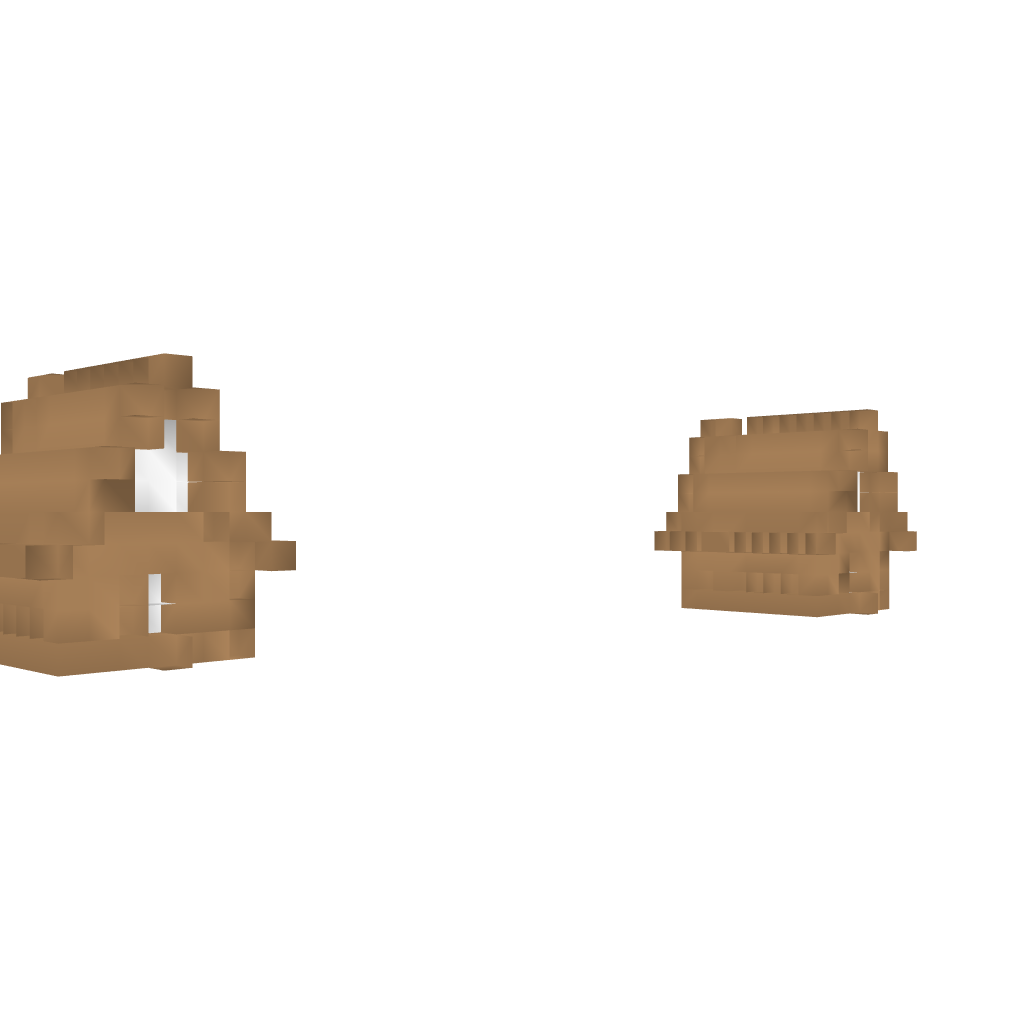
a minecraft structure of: Anti-Griefer House bad low quality